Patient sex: F
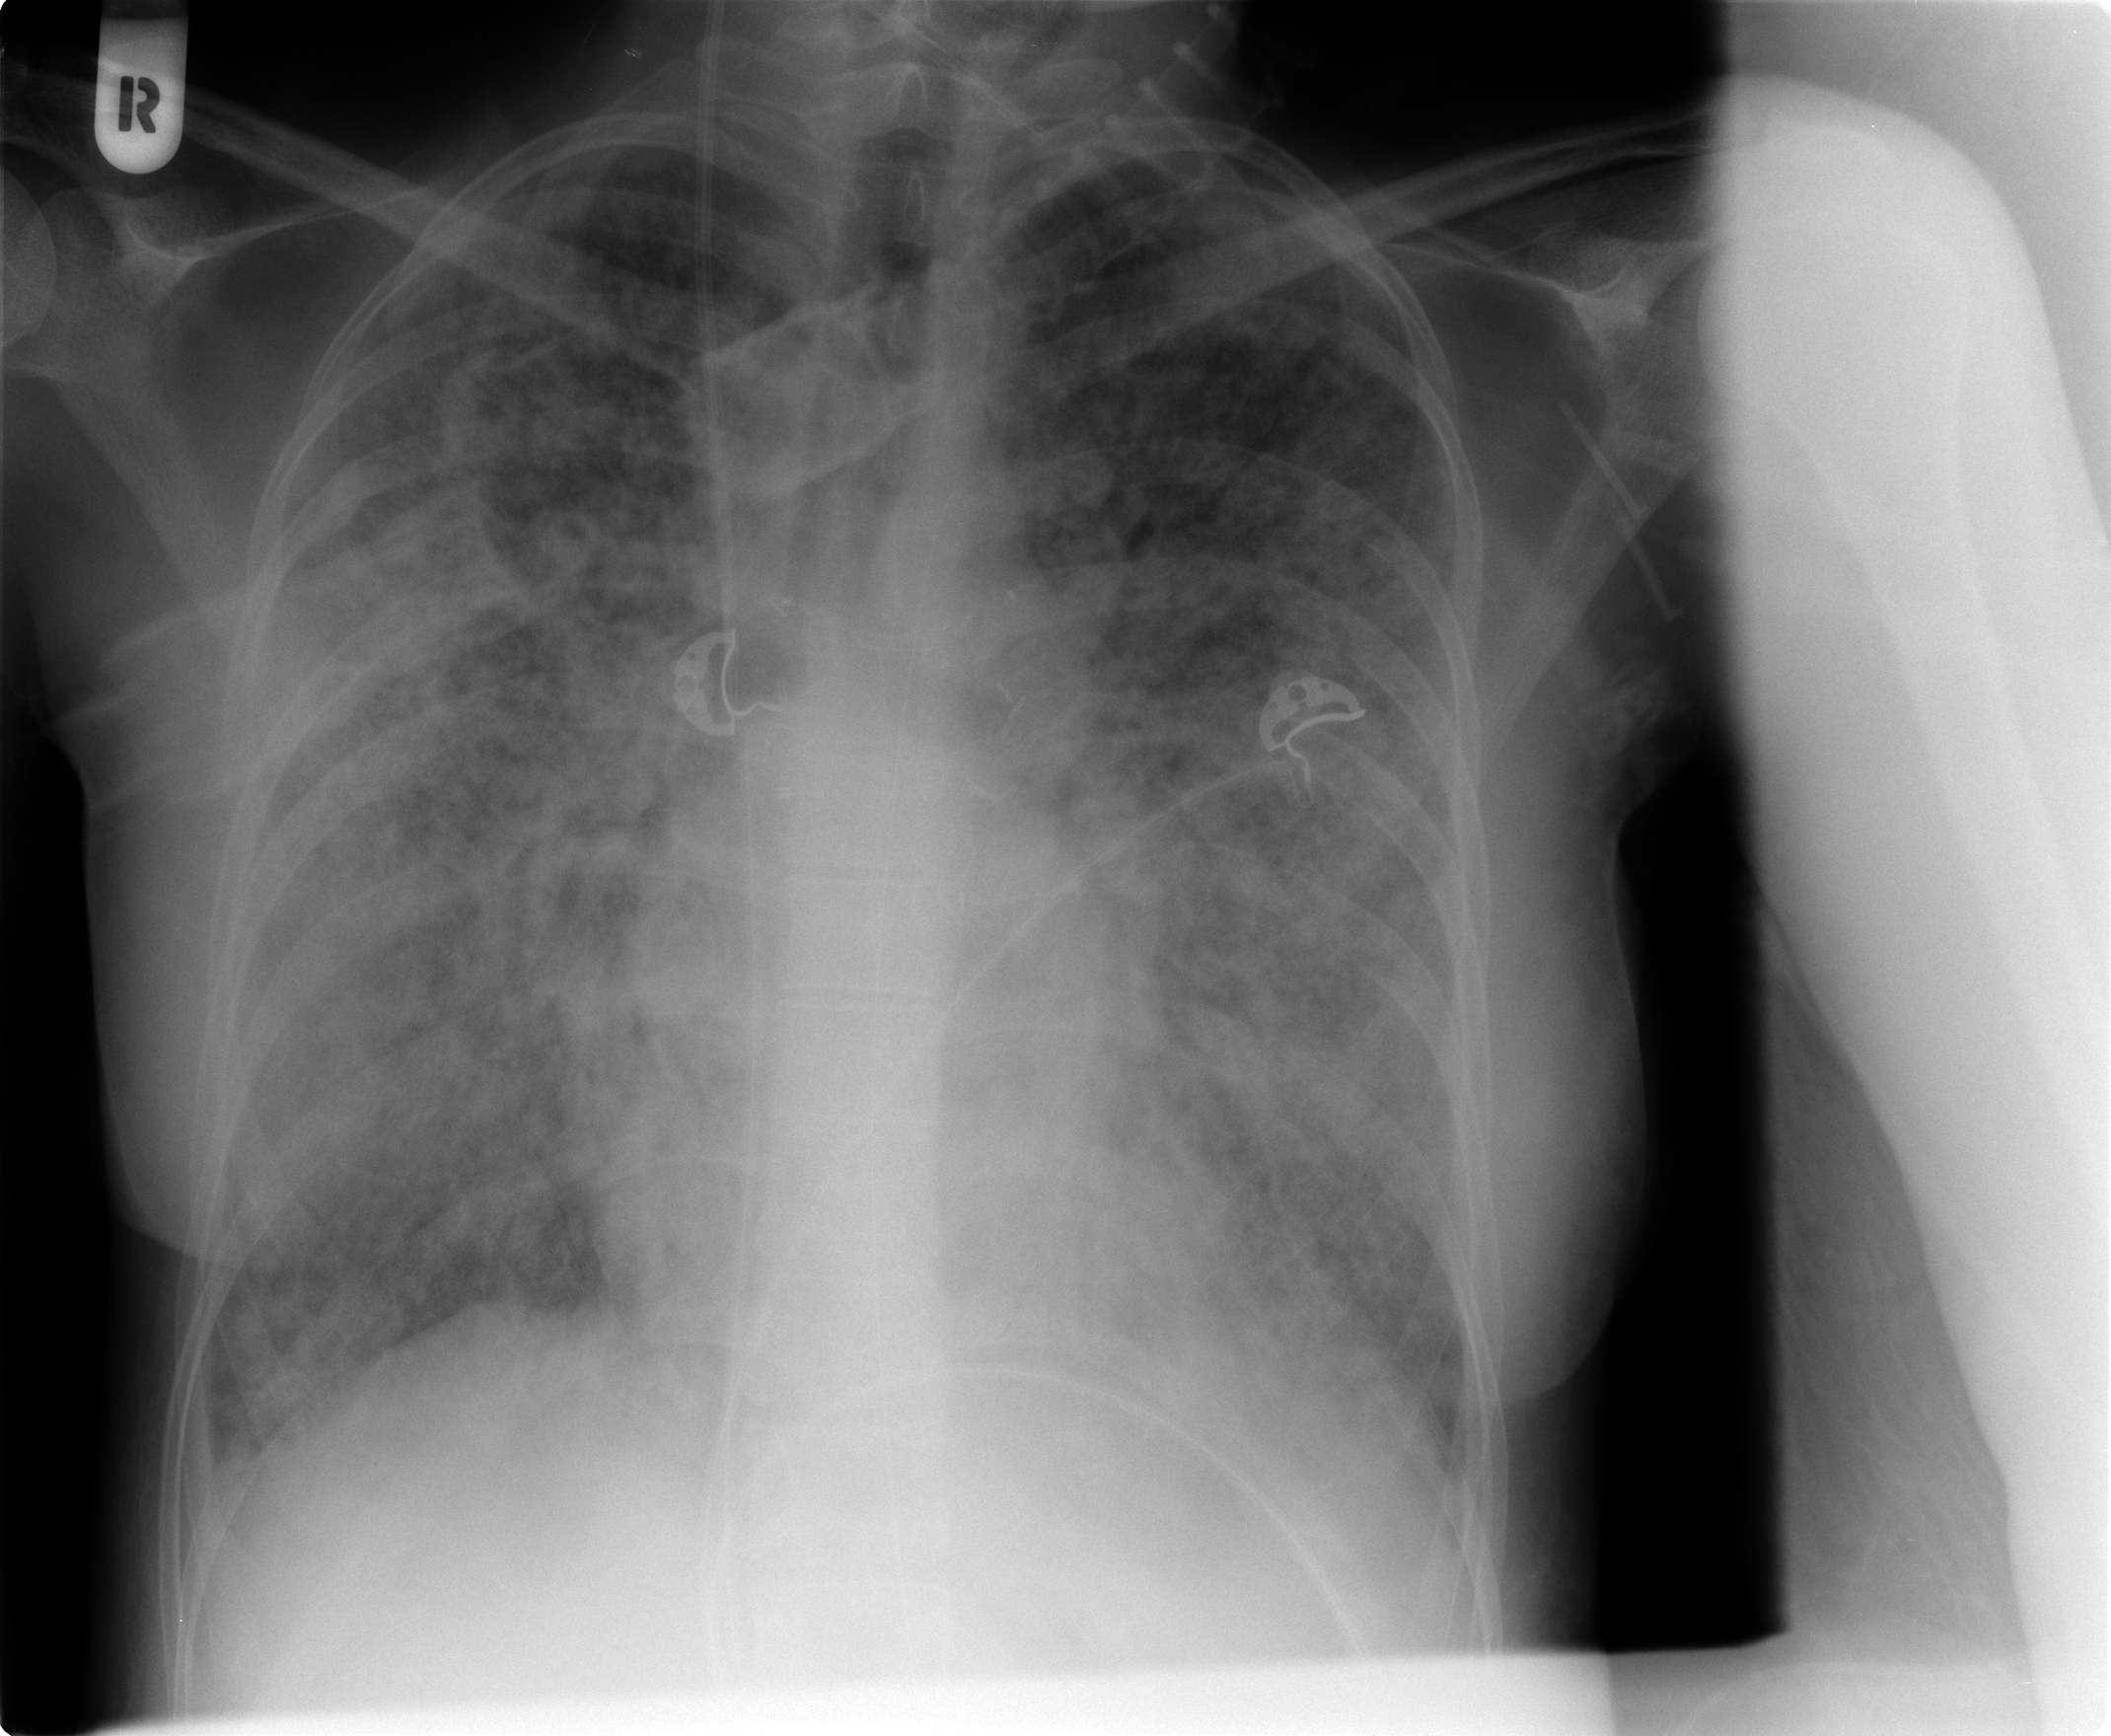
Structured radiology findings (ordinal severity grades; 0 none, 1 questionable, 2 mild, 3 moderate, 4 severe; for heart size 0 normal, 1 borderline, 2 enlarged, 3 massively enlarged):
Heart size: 0
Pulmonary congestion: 1
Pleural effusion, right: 0
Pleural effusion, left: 1
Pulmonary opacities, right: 4
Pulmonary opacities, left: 4
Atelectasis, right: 3
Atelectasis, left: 3